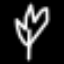
Label: leaf